Aerial crown-view tile of a tropical tree (Barro Colorado Island, Panama), acquired 20250414:
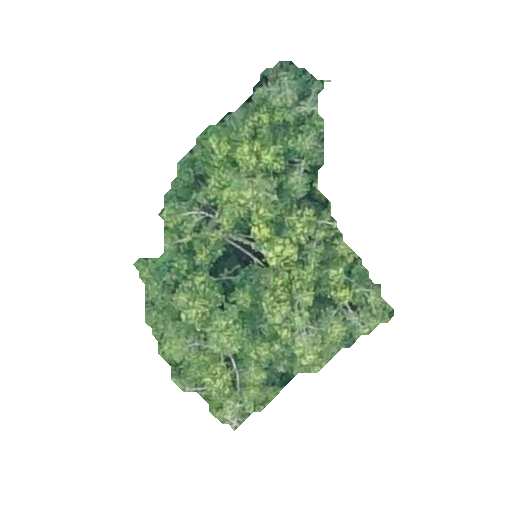
Species: Guatteria lucens
GBIF accepted scientific name: Guatteria lucens
Crown area: 77.958 m²